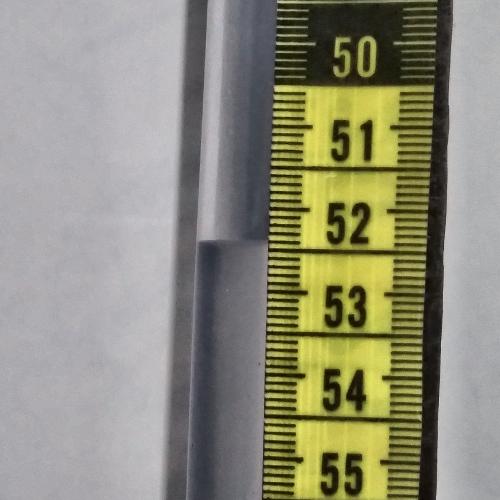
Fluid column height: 52.4 cm